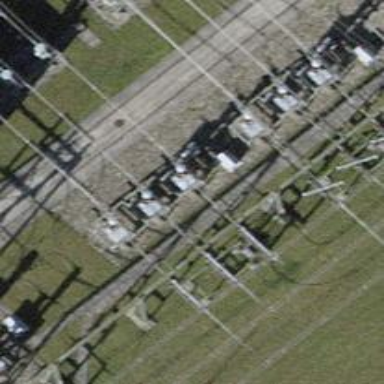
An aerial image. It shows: Bay for power line.